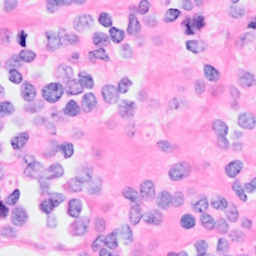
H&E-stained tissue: Breast